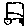
Label: car